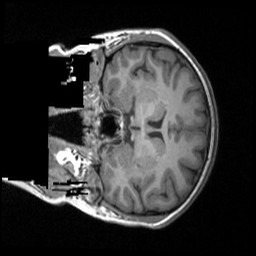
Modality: T1w
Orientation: coronal